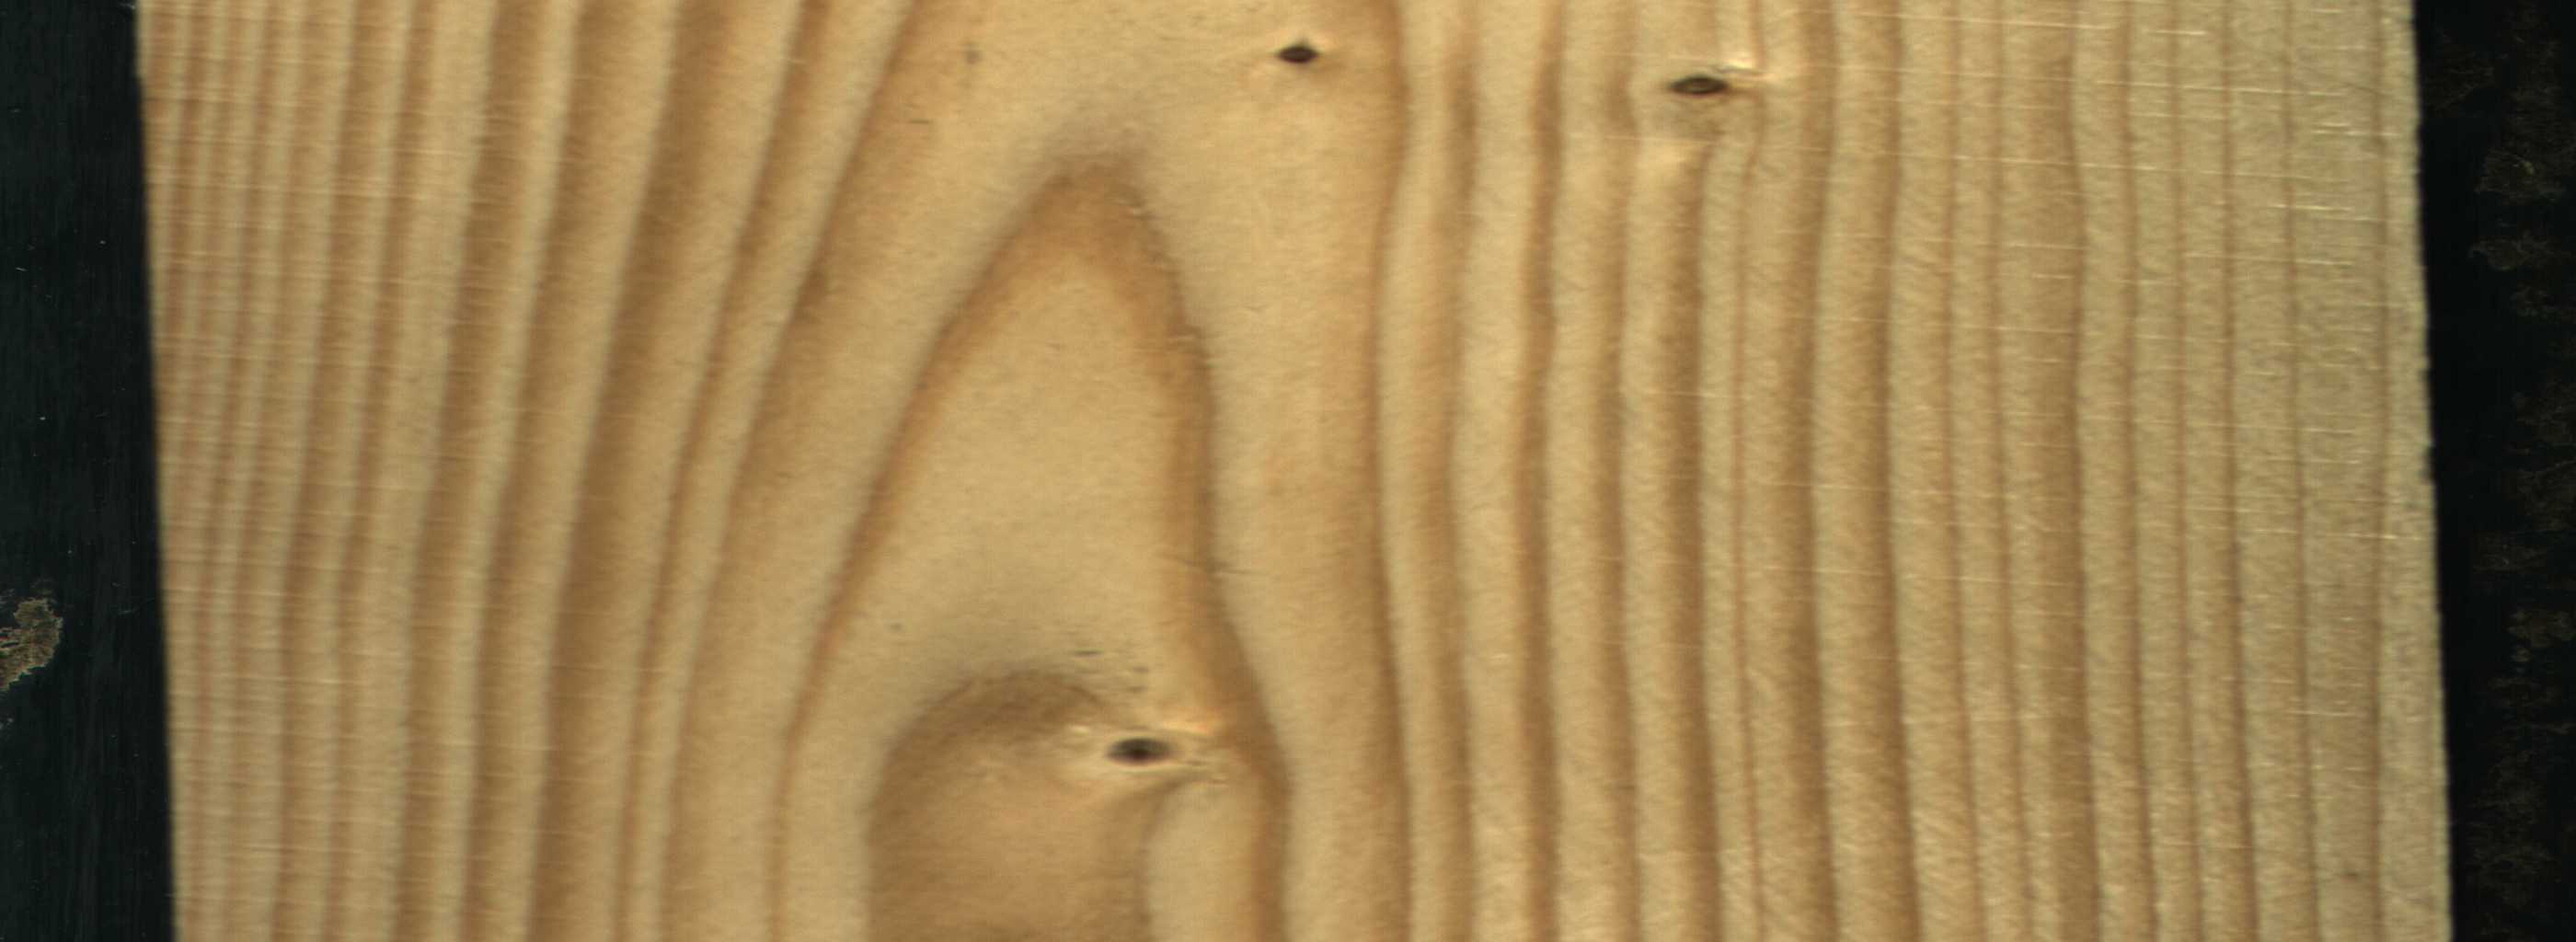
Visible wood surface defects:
Dead_Knot
Dead_Knot
Dead_Knot